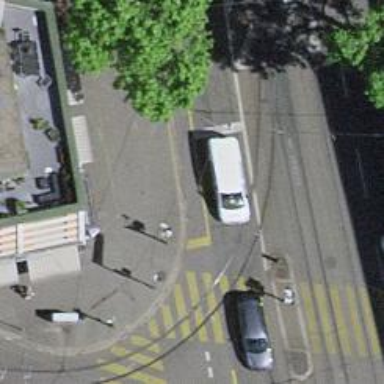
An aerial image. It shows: Tram level crossing on railway.